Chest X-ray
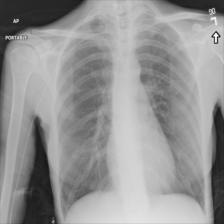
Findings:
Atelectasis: negative
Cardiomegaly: negative
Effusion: negative
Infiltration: negative
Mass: negative
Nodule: negative
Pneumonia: negative
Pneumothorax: negative
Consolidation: negative
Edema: negative
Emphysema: negative
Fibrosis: negative
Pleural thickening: negative
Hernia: negative